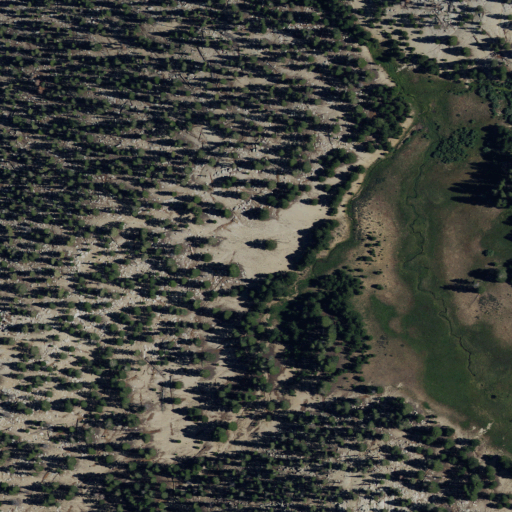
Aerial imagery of plain(s) in California named McConnel Meadow containing shrub, evergreen forest, woody wetlands, and herbaceous wetlands